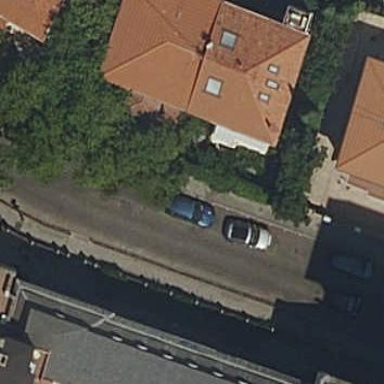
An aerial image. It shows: Terrace building.